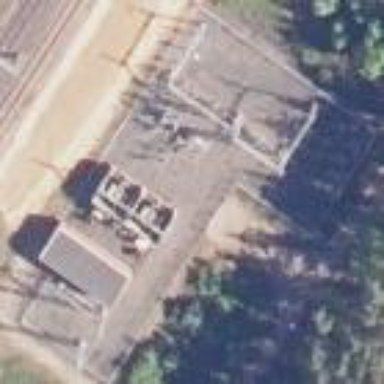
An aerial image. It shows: Distribution level power substation.